Question: I am trying to add a button to my Callouts so that I can transition to another view controller. The callouts however, won't show the accessory view and I am unsure why. I grab some data from firebase and feed it into the proper arrays, then I have the annotation posted with the call out. I am not sure why the button is not showing up.
This code takes place within ViewDidLoad(){...}
'''
bookRef.observeSingleEvent(of: .value, with: {snapshot in
if let userDict = snapshot.value as? [String:AnyObject]{
for each in userDict as [String:AnyObject]{
let bookLats = each.value["bookLat"] as! String
let bookLngs = each.value["bookLng"] as! String
let bookTitle = each.value["title"] as! String
let Author = each.value["Author"] as! String
let Comment = each.value["Comment"] as! String
let Genre = each.value["Genre"] as! String
let User = each.value["User"] as! String
let bookPhoto = each.value["bookPhoto"] as! String
let userID = each.value["userID"] as! String
let userLocation = each.value["userLocation"] as! String
let bookRate = each.value["bookRating"] as! String
let userToBePushed = each.value["pushingID"] as! String
self.bookLatArrayDouble.append((bookLats as NSString).doubleValue)
self.bookLngArrayDouble.append((bookLngs as NSString).doubleValue)
self.bookTitlesArray.append(bookTitle)
}
}
for i in 0...(self.bookLatArrayDouble.count-1){
let locationCoordinates = CLLocationCoordinate2D(latitude: self.bookLatArrayDouble[i], longitude: self.bookLngArrayDouble[i])
var point = BookAnnotation(coordinate: locationCoordinates)
point.title = self.bookTitlesArray[i]
self.Map.addAnnotation(point)
}
'''
I also used this function.
'''
func mapView(_ mapView: MKMapView, viewFor annotation: MKAnnotation) -> MKAnnotationView? {
// If annotation is not of type RestaurantAnnotation (MKUserLocation types for instance), return nil
var annotationView = self.Map.dequeueReusableAnnotationView(withIdentifier: "Pin")
if annotationView == nil{
annotationView = MKPinAnnotationView(annotation: annotation, reuseIdentifier: "Pin")
annotationView?.canShowCallout = true
annotationView?.rightCalloutAccessoryView = UIButton(type: .detailDisclosure)
}else{
annotationView?.annotation = annotation
}
return annotationView
}
'''
Edit: imgage requested

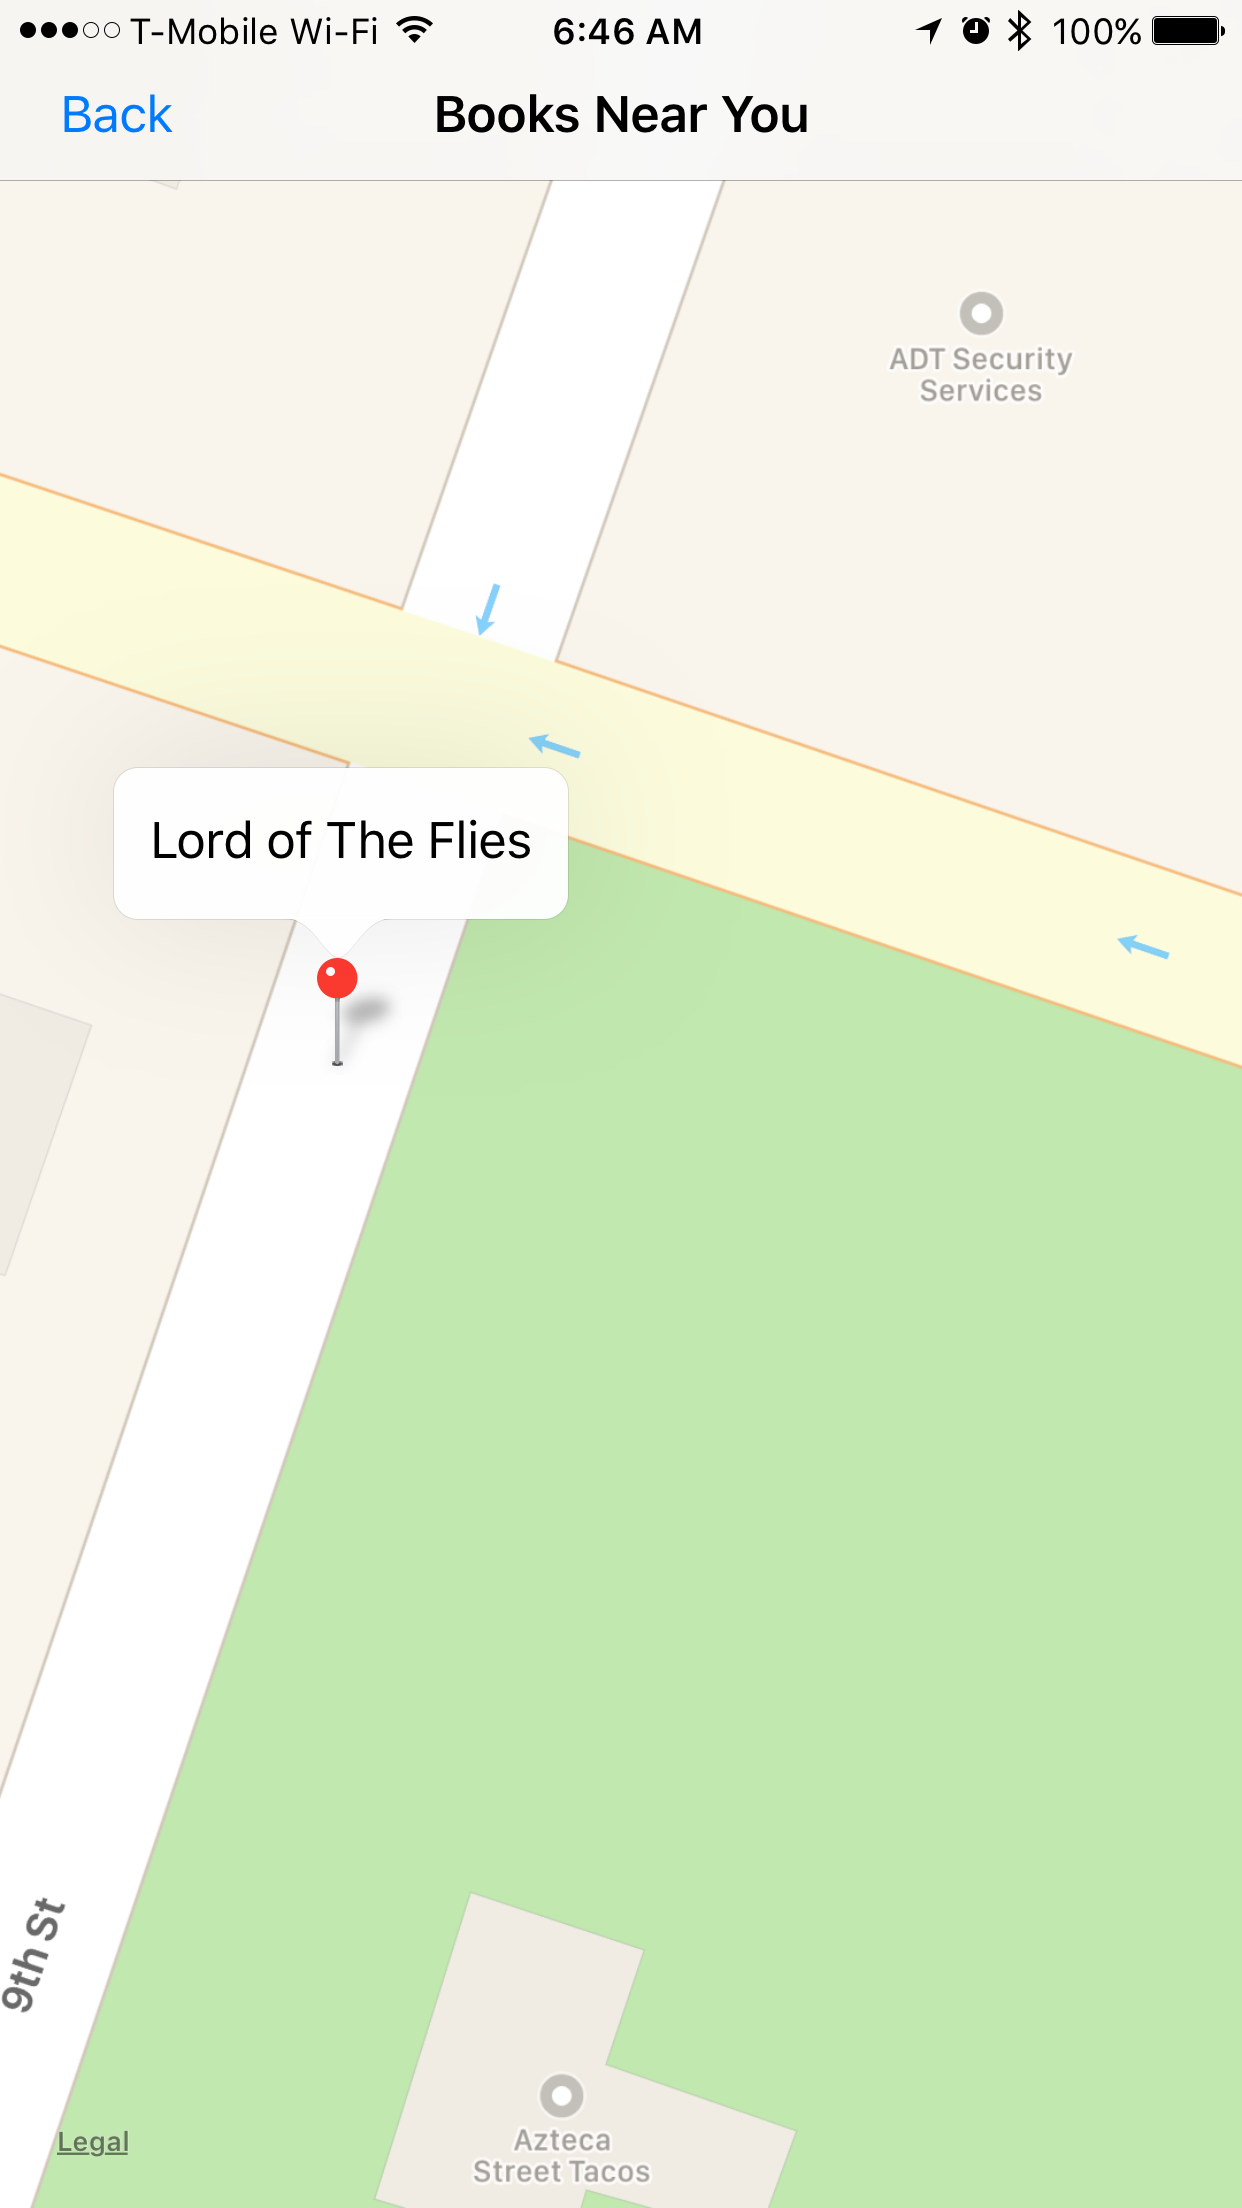
Answer: I made a very silly of error... I forgot to put 'Map.delegate.self' so it makes sense that the function was never actually called. The button now shows Thank you all for your help!